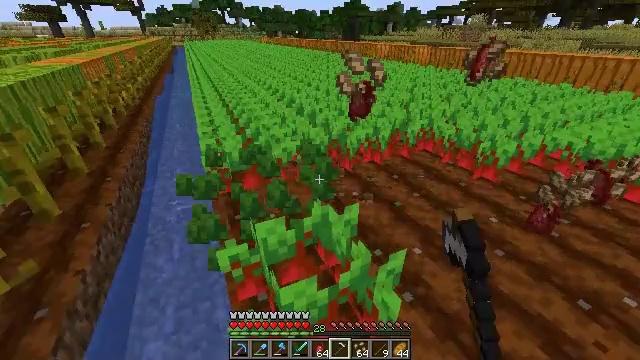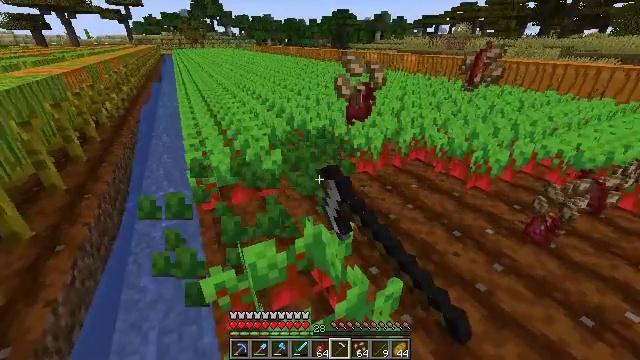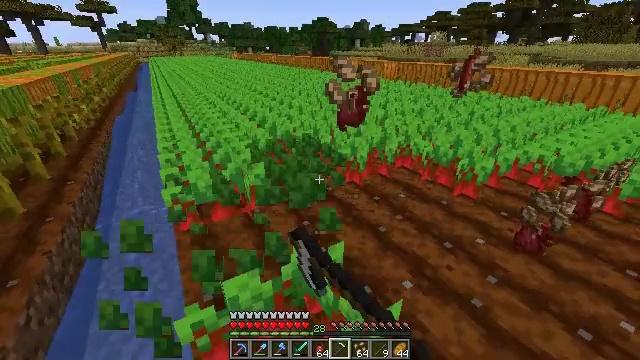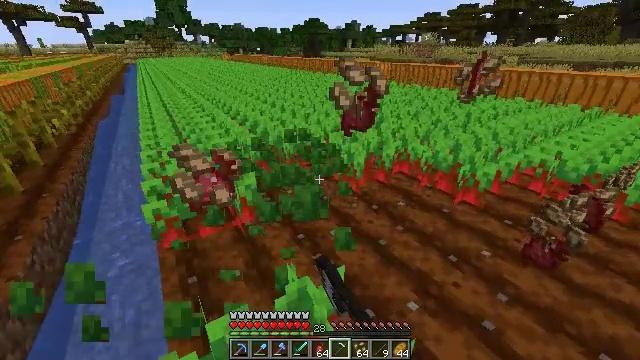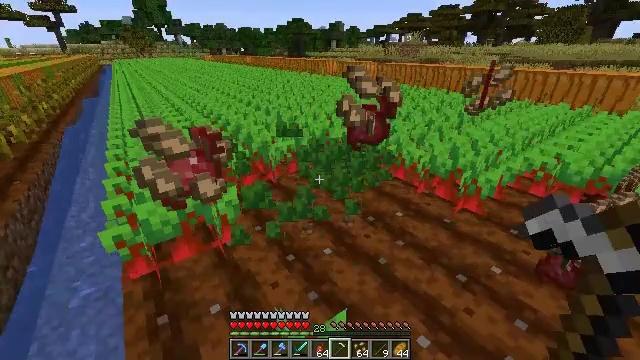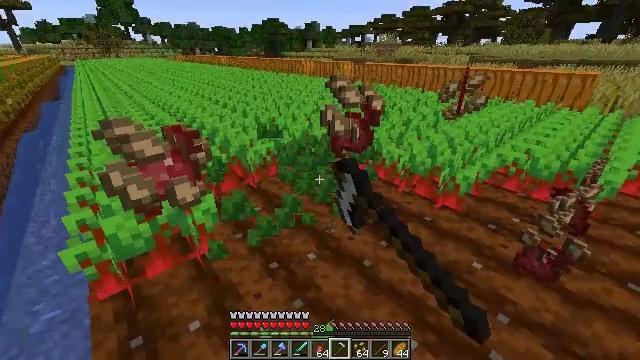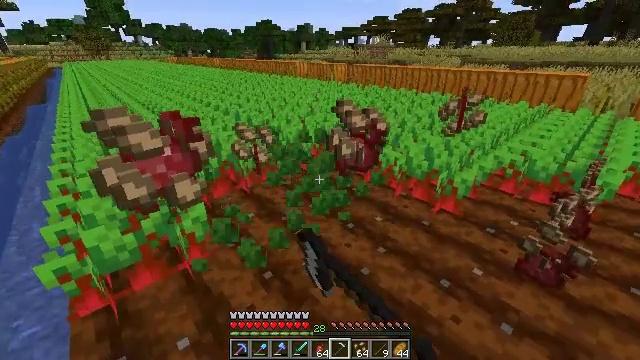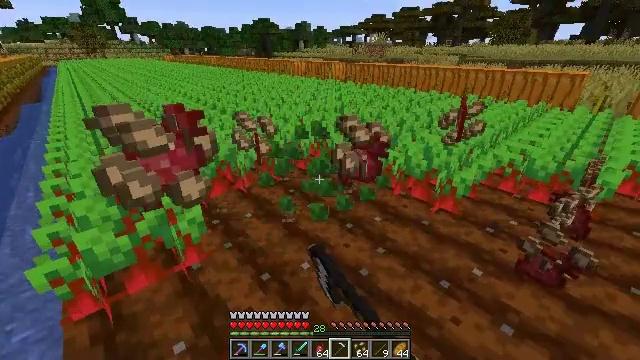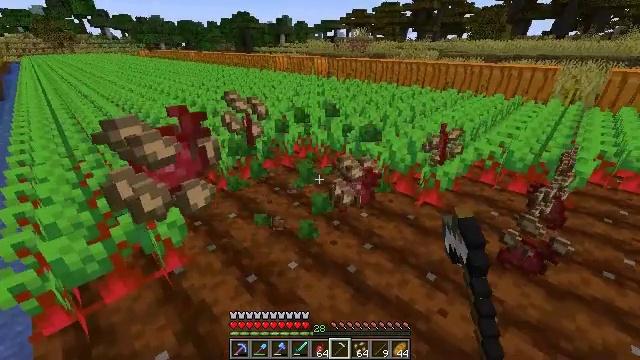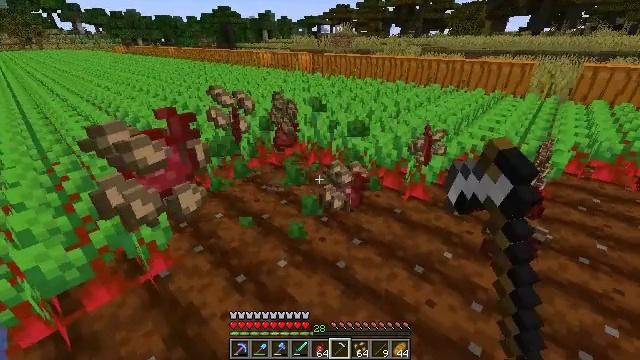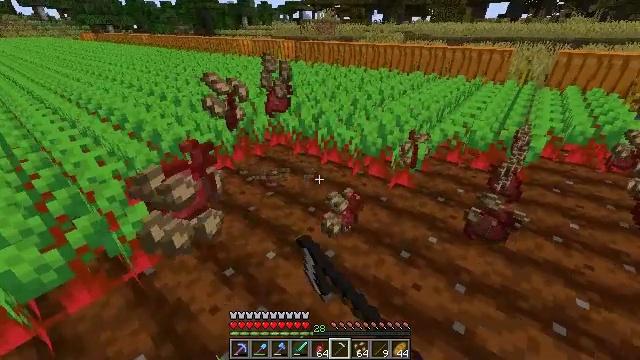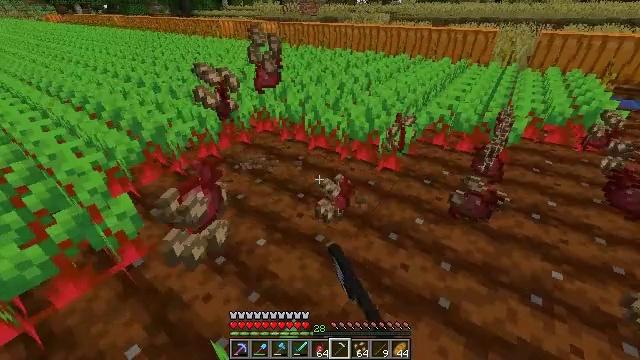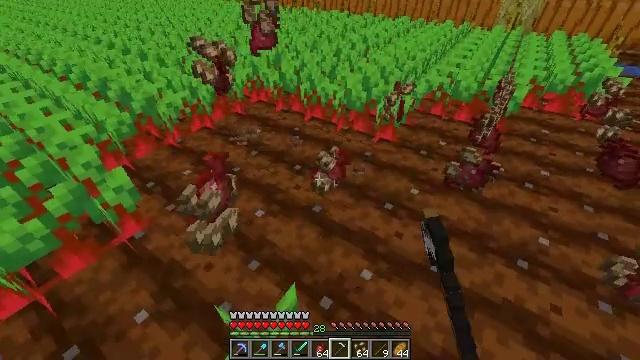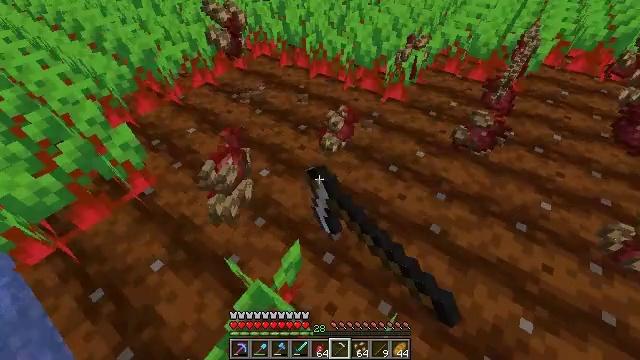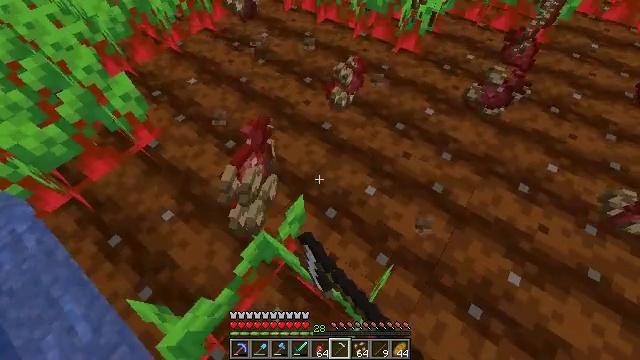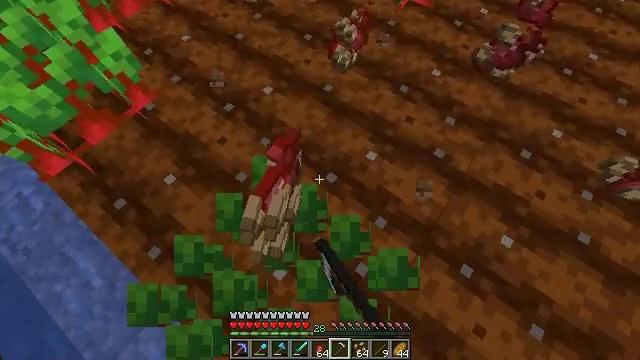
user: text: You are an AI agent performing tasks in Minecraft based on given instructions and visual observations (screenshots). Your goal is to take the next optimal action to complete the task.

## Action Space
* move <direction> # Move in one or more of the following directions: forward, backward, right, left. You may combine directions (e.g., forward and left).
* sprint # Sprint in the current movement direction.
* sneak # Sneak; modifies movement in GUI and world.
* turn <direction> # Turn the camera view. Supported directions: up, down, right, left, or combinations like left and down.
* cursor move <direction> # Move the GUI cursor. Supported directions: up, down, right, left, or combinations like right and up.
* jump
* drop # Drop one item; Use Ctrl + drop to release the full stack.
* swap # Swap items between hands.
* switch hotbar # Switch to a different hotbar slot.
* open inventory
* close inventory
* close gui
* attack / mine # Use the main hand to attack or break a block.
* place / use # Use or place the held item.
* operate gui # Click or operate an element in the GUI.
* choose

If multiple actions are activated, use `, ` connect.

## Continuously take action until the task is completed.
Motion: motion action
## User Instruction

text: Harvest beetroots from the farm.
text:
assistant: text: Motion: move forward, turn right and up, attack / mine
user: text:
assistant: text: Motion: move forward, turn right and up, attack / mine
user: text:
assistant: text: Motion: move forward, turn right, attack / mine
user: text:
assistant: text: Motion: move forward, turn right, attack / mine
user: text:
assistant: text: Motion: turn right, attack / mine
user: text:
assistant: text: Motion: turn right, attack / mine
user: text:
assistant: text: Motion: attack / mine
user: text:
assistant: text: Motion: turn right, attack / mine
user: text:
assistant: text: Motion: turn right, attack / mine
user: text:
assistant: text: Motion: turn right and down, attack / mine
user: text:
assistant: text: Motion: turn right and down, attack / mine
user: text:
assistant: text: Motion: turn down, attack / mine
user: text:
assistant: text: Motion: turn left and down, attack / mine
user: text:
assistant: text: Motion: turn left and down, attack / mine
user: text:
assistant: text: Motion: turn down, attack / mine
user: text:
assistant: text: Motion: turn down, attack / mine
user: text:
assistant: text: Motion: turn down, attack / mine
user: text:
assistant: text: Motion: turn left and down, attack / mine
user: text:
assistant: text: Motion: turn left, attack / mine
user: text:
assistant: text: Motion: turn left and up, attack / mine
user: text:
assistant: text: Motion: turn left and up, attack / mine
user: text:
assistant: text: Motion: move forward and move left, turn left and up, attack / mine
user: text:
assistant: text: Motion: move forward and move left, turn left and up, attack / mine
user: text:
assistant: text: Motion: move forward and move left, turn right and up, attack / mine
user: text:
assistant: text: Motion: move forward, turn up, attack / mine
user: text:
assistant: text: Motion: move forward, turn up, attack / mine
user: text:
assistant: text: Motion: move forward, turn right and up, attack / mine
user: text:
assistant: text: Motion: move forward, turn right and up, attack / mine
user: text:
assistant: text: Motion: move forward, turn right and up, attack / mine
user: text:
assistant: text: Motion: move forward and move left, turn right and up, attack / mine